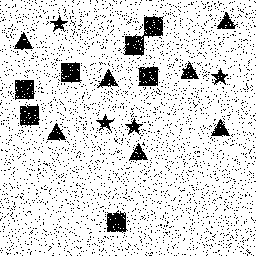
Squares: 7
Triangles: 7
Stars: 4
Total shapes: 18